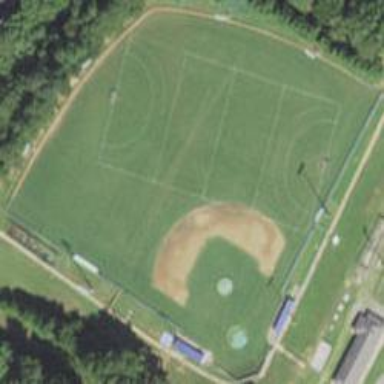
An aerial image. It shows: Baseball pitch for leisure land.